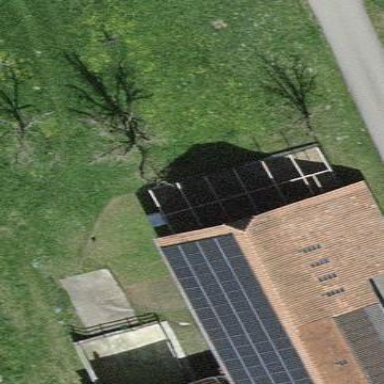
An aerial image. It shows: Solar power generator utilizing photovoltaic technology with solar photovoltaic panels.